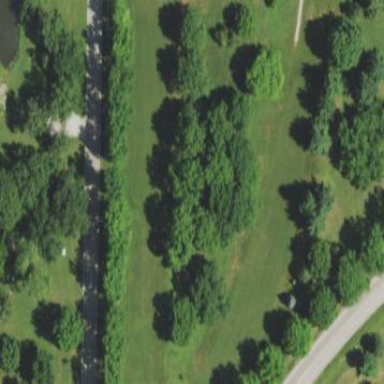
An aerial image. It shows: Scenic golf fairway.